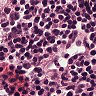
Metastatic tissue present: no